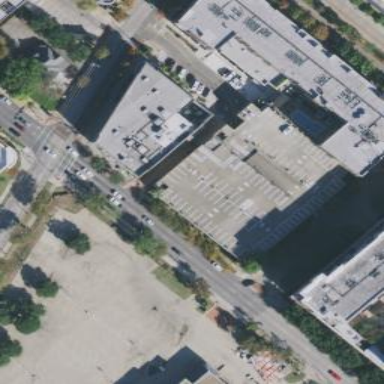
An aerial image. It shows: Commercial building.